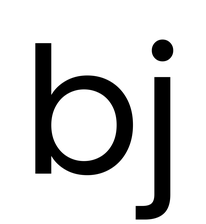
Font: Poppins-Regular